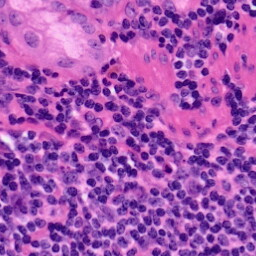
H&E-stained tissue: Pancreatic